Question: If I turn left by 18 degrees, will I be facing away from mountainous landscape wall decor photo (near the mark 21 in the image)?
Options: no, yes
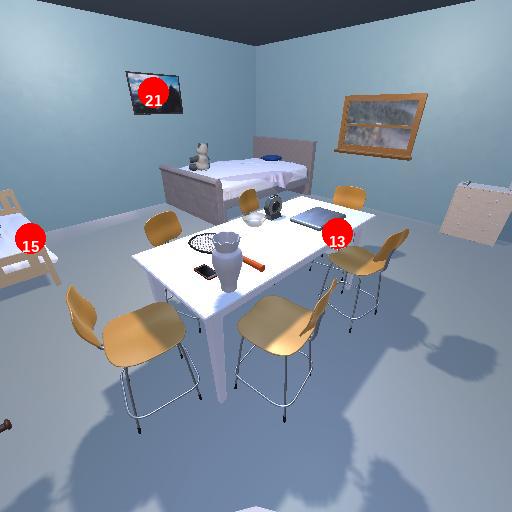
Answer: no